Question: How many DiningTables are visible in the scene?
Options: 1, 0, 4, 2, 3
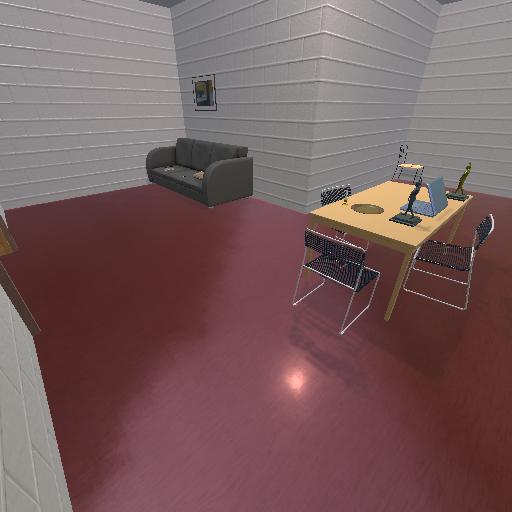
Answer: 1